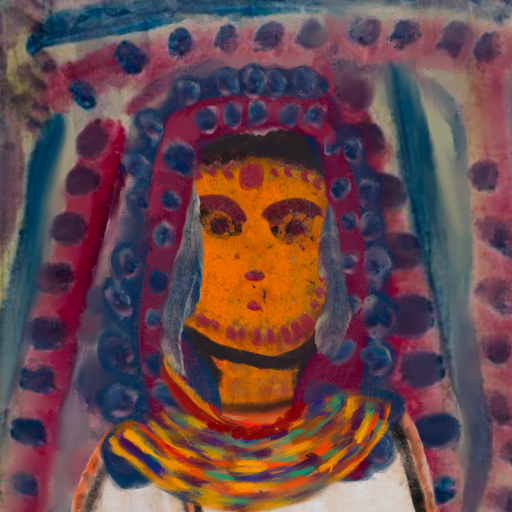
Background: HillGirl, Head And Neck Front: Doll, Face Front: Doll, Bust: Roy_Bahadur, Hair Front: Hill_Girl, Head Accessory: Blank, Second Necklace: An_Impression_2, Necklace: Pipe, Baby: Blank